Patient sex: M
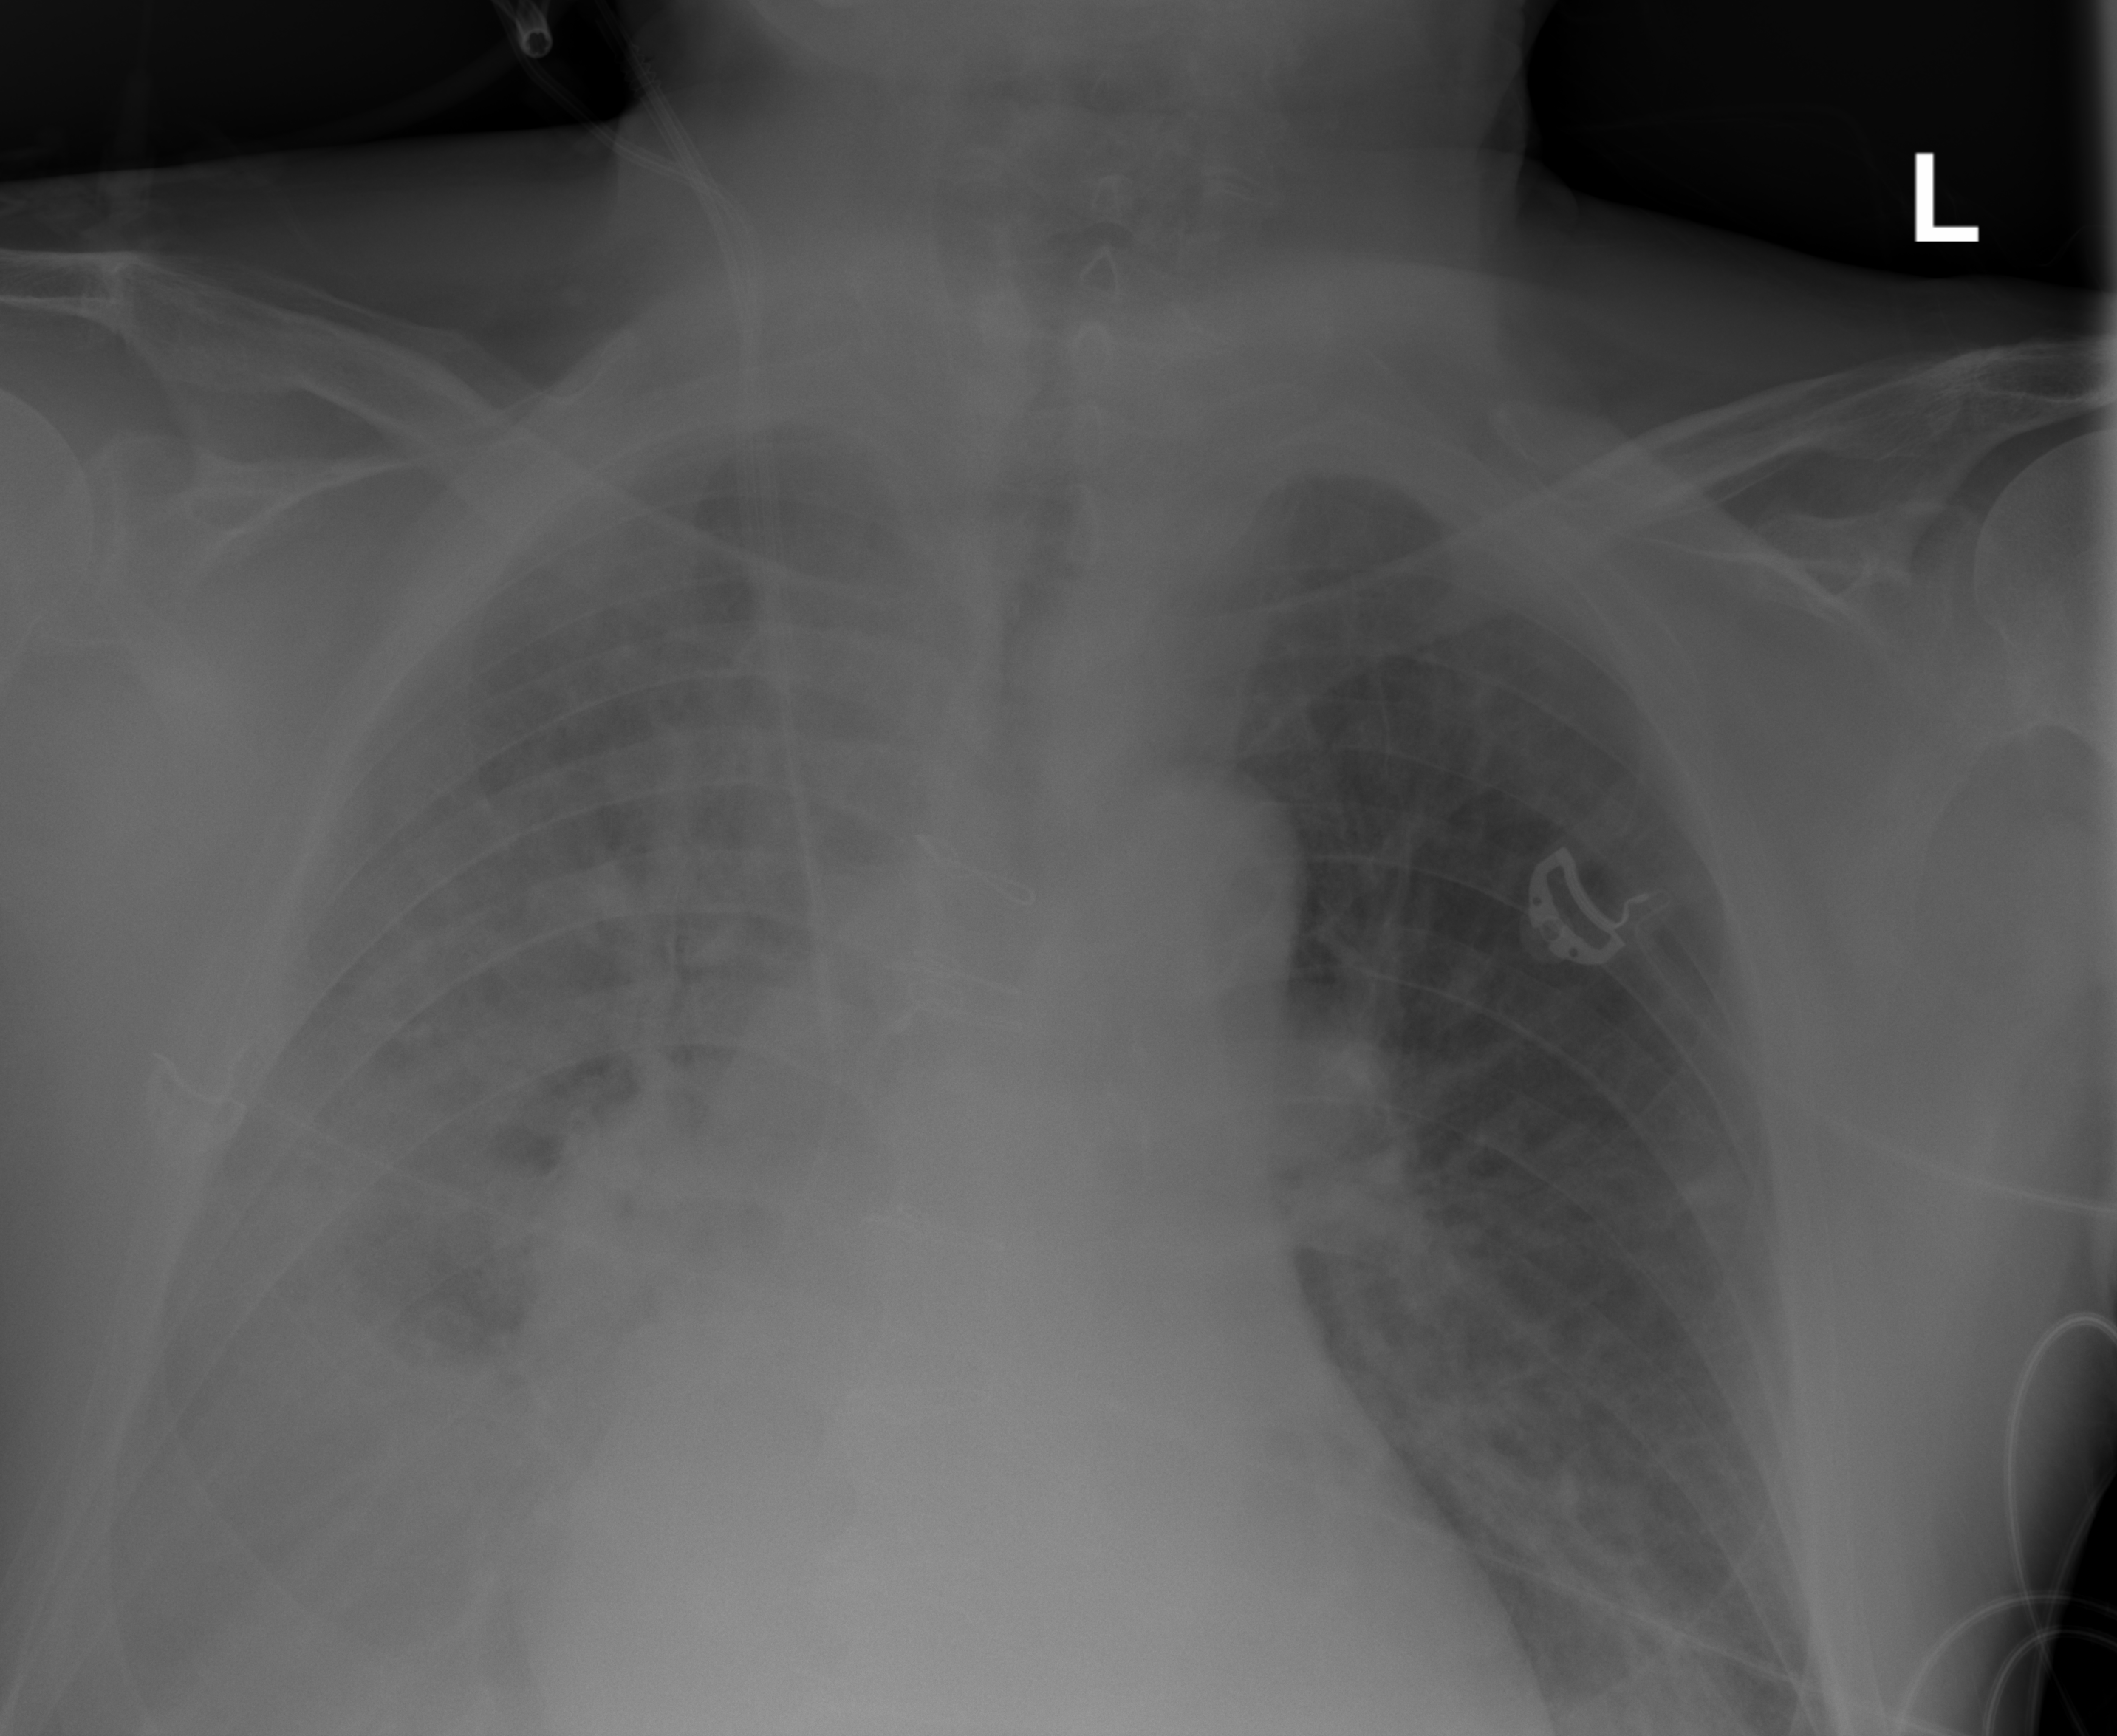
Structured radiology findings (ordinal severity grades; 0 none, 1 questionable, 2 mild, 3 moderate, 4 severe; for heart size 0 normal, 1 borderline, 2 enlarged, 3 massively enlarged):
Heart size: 2
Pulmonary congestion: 1
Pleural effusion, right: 2
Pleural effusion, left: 0
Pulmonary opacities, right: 2
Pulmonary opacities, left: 0
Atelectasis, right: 2
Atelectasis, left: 2